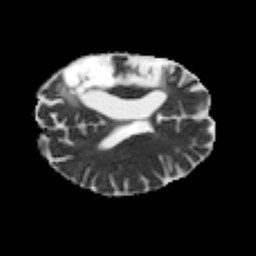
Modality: MD
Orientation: axial
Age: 39
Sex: female
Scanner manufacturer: siemens
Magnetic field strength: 3 T
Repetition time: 8.2 s
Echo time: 0.099 s